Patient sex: F
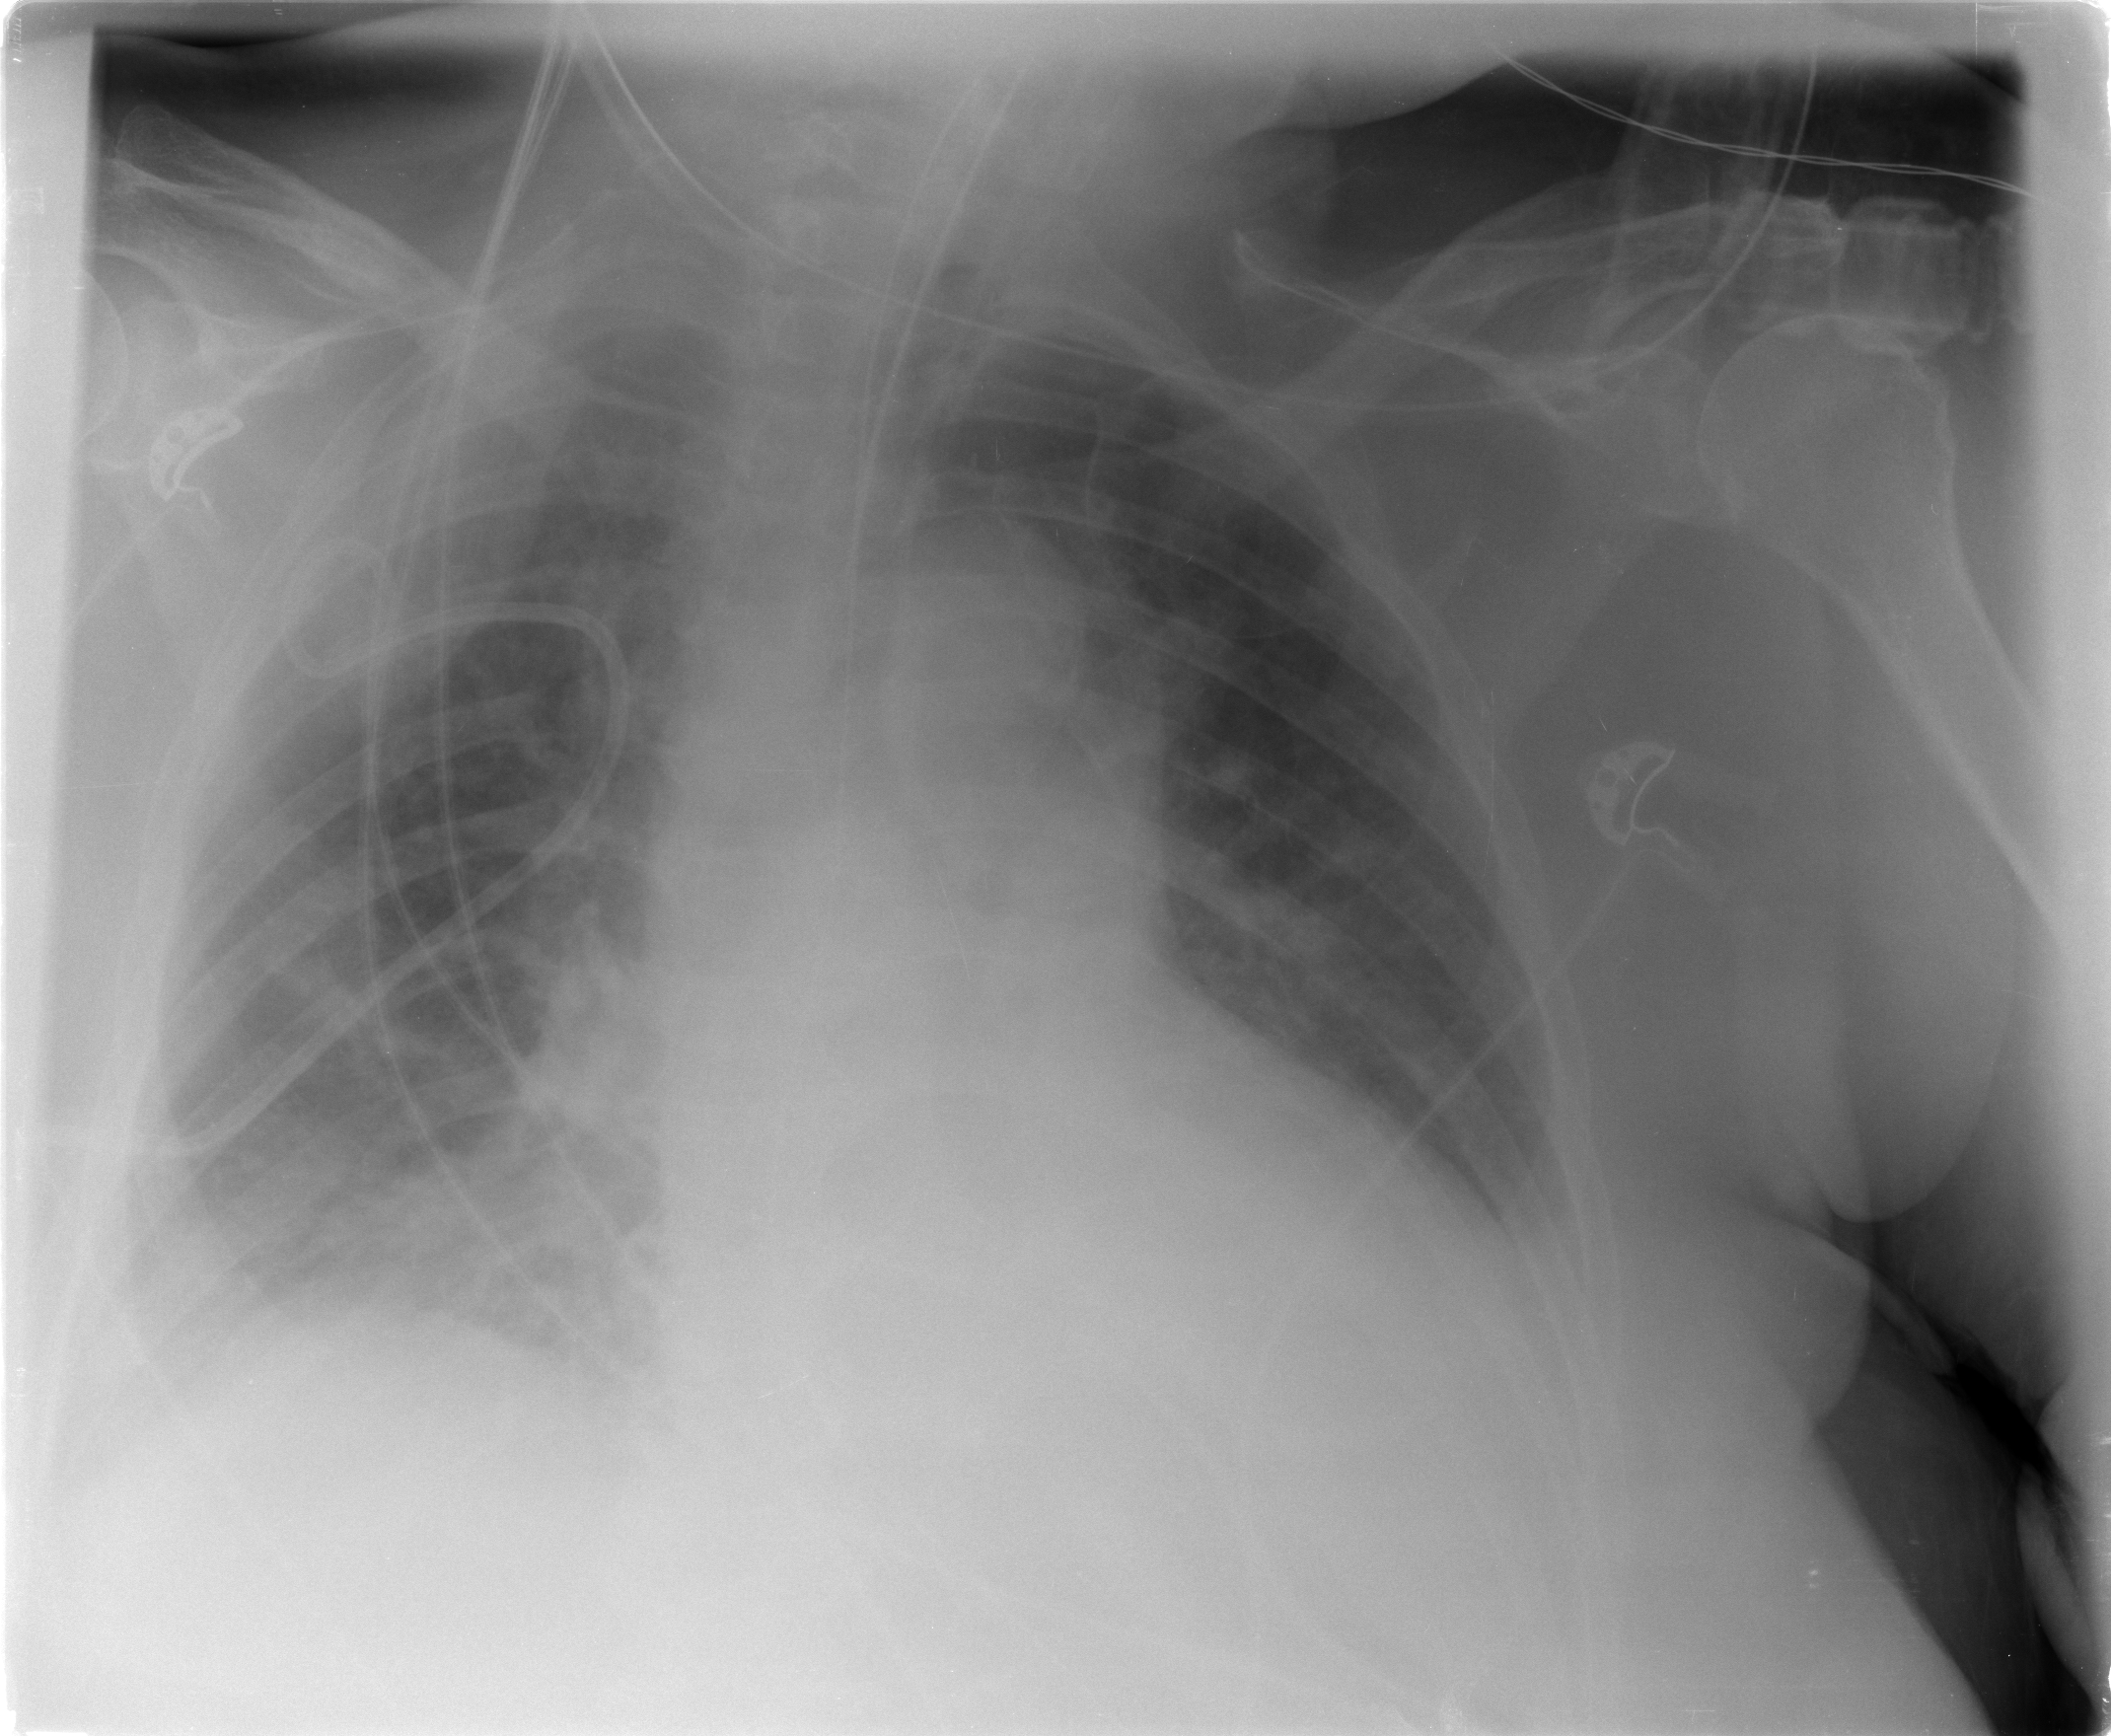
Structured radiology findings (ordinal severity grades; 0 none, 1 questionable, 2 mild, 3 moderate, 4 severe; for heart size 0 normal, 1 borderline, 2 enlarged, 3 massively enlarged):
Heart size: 0
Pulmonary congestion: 2
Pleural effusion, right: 2
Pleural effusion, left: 2
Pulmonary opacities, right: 1
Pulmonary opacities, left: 0
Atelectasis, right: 2
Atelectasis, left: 2